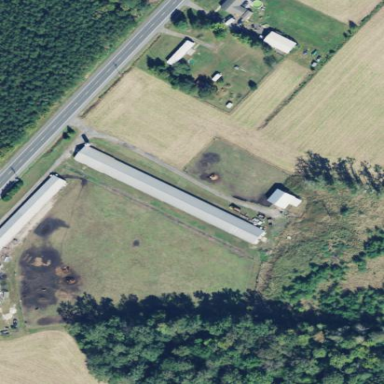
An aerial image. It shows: Farm auxiliary building.